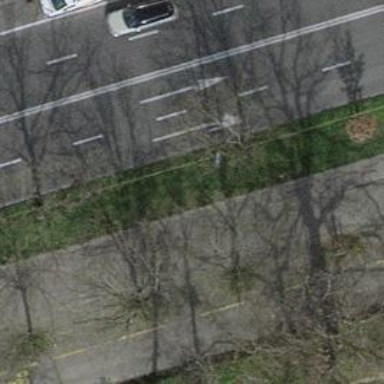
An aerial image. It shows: Avenue lined with trees.